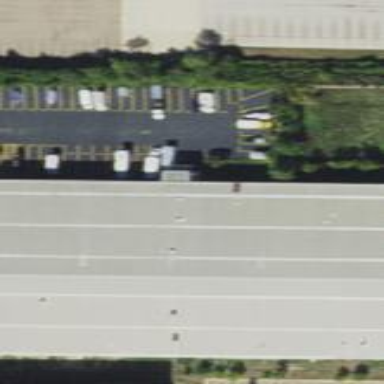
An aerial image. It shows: Warehouse.